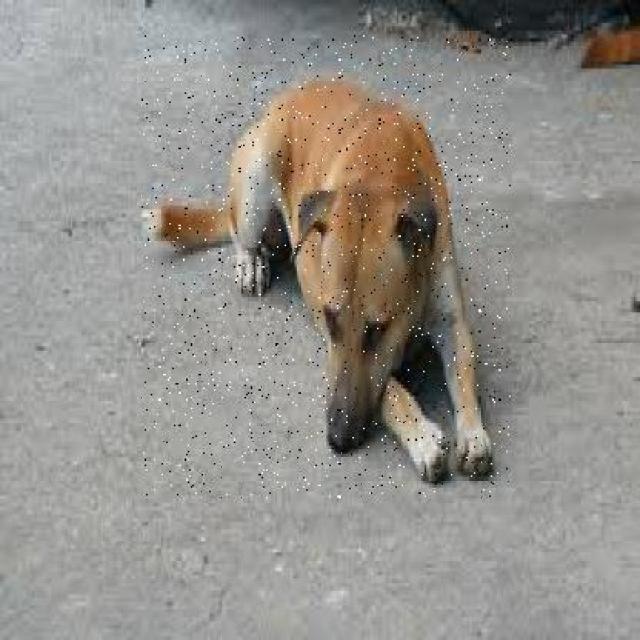
Healthy canine skin — no visible lesions, inflammation, or abnormalities. The skin and coat appear normal.